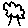
Label: tree